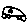
Label: car